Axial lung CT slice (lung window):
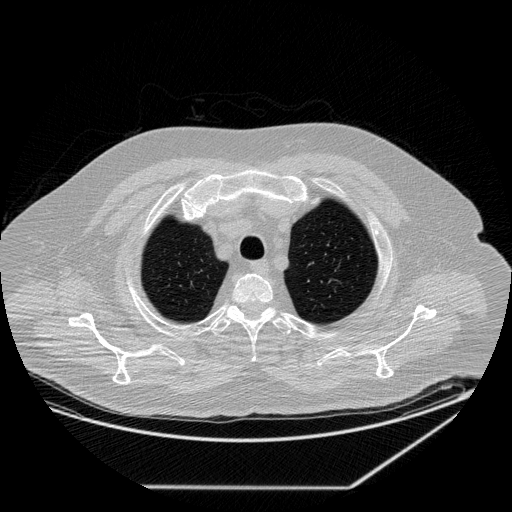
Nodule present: no